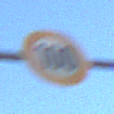
Verkehrszeichen: Geschwindigkeit100
Umgebung: Outdoor, Nature
Tageszeit: Dawn
Wetter: Clear
Licht: Natural
Jahreszeit: NotSpecified
Kontrast: LowContrast